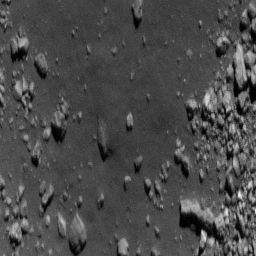
Pit: Copernicus LB4
Host crater: Copernicus
Host type: impact_melt
Lunar coordinates: latitude 10.204, longitude 339.999